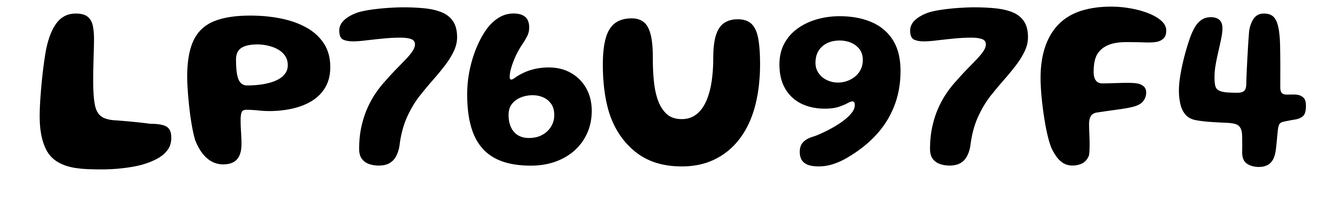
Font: Gluten_SemiBold